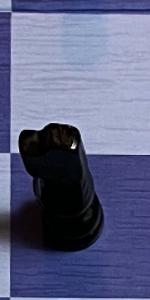
Label: Knight_Black